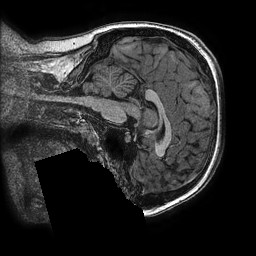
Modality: T1w
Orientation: sagittal
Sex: female
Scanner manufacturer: ge
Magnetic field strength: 3 T
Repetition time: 0.0077 s
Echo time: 0.003436 s